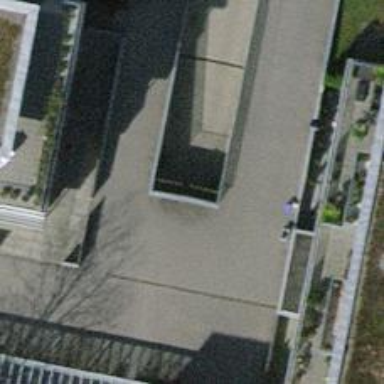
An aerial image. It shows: Parking entrance.